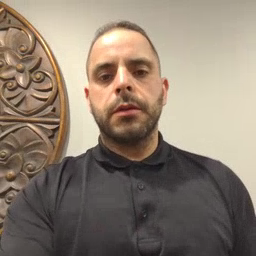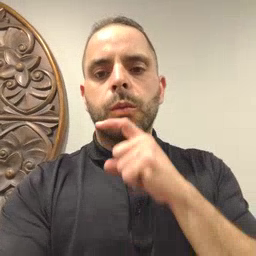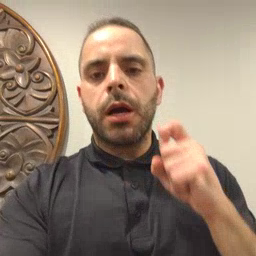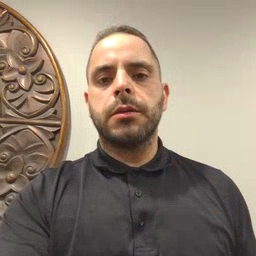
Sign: dry